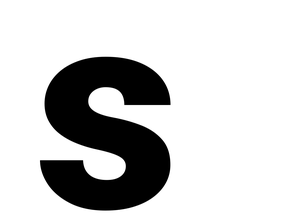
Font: Roboto_Black